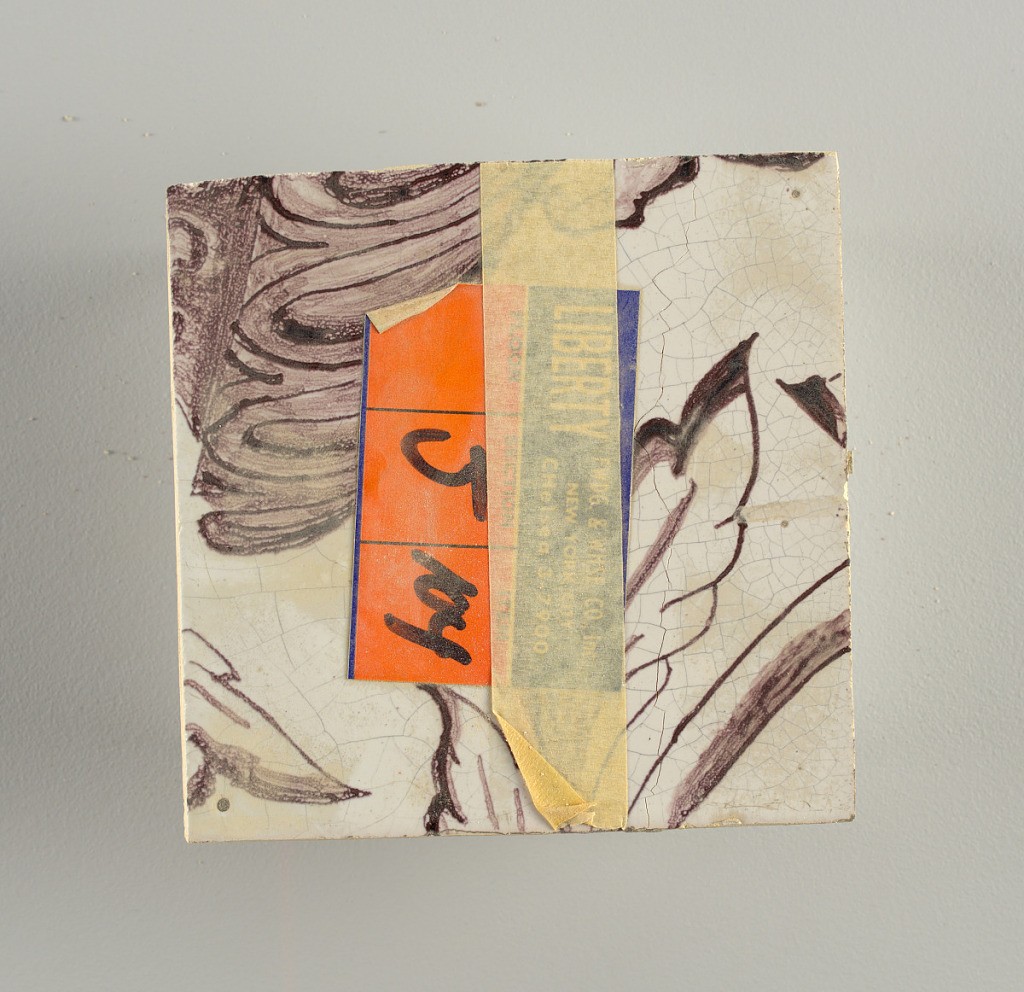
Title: Wall facing
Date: ca. 1725
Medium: tin-glazed earthenware, underglaze
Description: Two vertical rectangles, twenty-three tiles high.  A) Nine tiles wide at top; seven tiles wide at bottom.  B) Ten and one-half tiles wide.

Arabesque design of foliage.  A) with centered figure of Justice under a canopy.  B) with centered urn.